Field crop: maize
Growth stage: 2
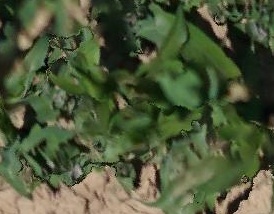
Species: maize